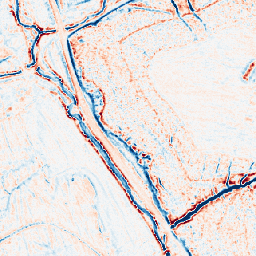
Category: edge_preserving
Decomposition family: bilateral
Decomposition parameters: d: 9
sigma_color: 150
sigma_space: 50
Upsampling method: area
Upsampling parameters: scale: 4
Upsampling scale: 4